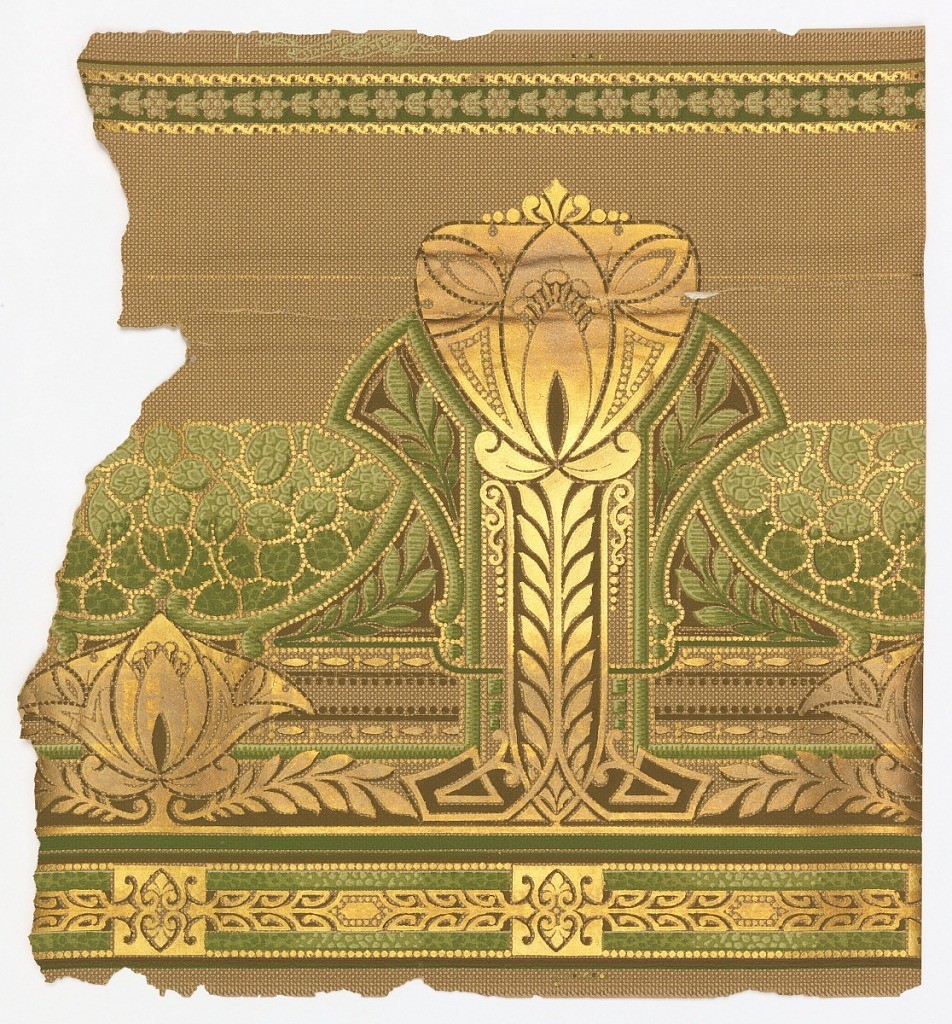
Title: Frieze
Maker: Standard Wall-Paper Company, Standard Wall-Paper Company, Pittsburgh, Pennsylvania
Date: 1890–1910
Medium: Machine-printed, machine made paper
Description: Shaded metallic gold and shades of green over grid of tan lines on ungrounded tan paper